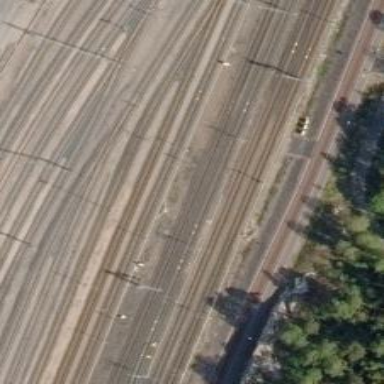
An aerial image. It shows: Continuous rail railway with electrified contact line.